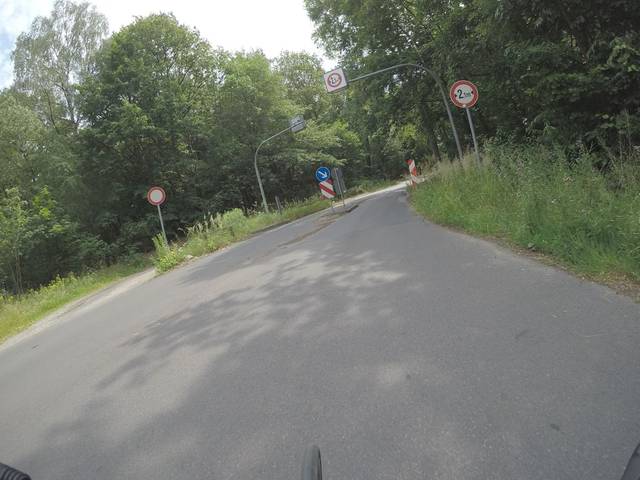
Region: Germany
Coordinates: 52.765, 13.287